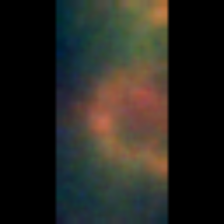
Taxon: Unknown_full_image
Group: Unknown